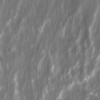
Label: not_dusty